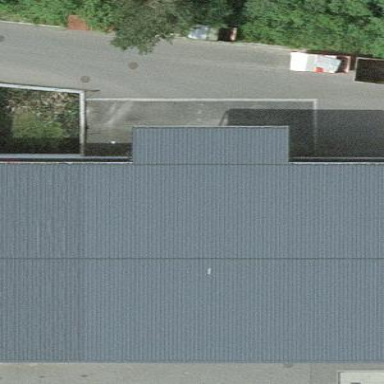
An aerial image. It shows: Industrial building.